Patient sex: F
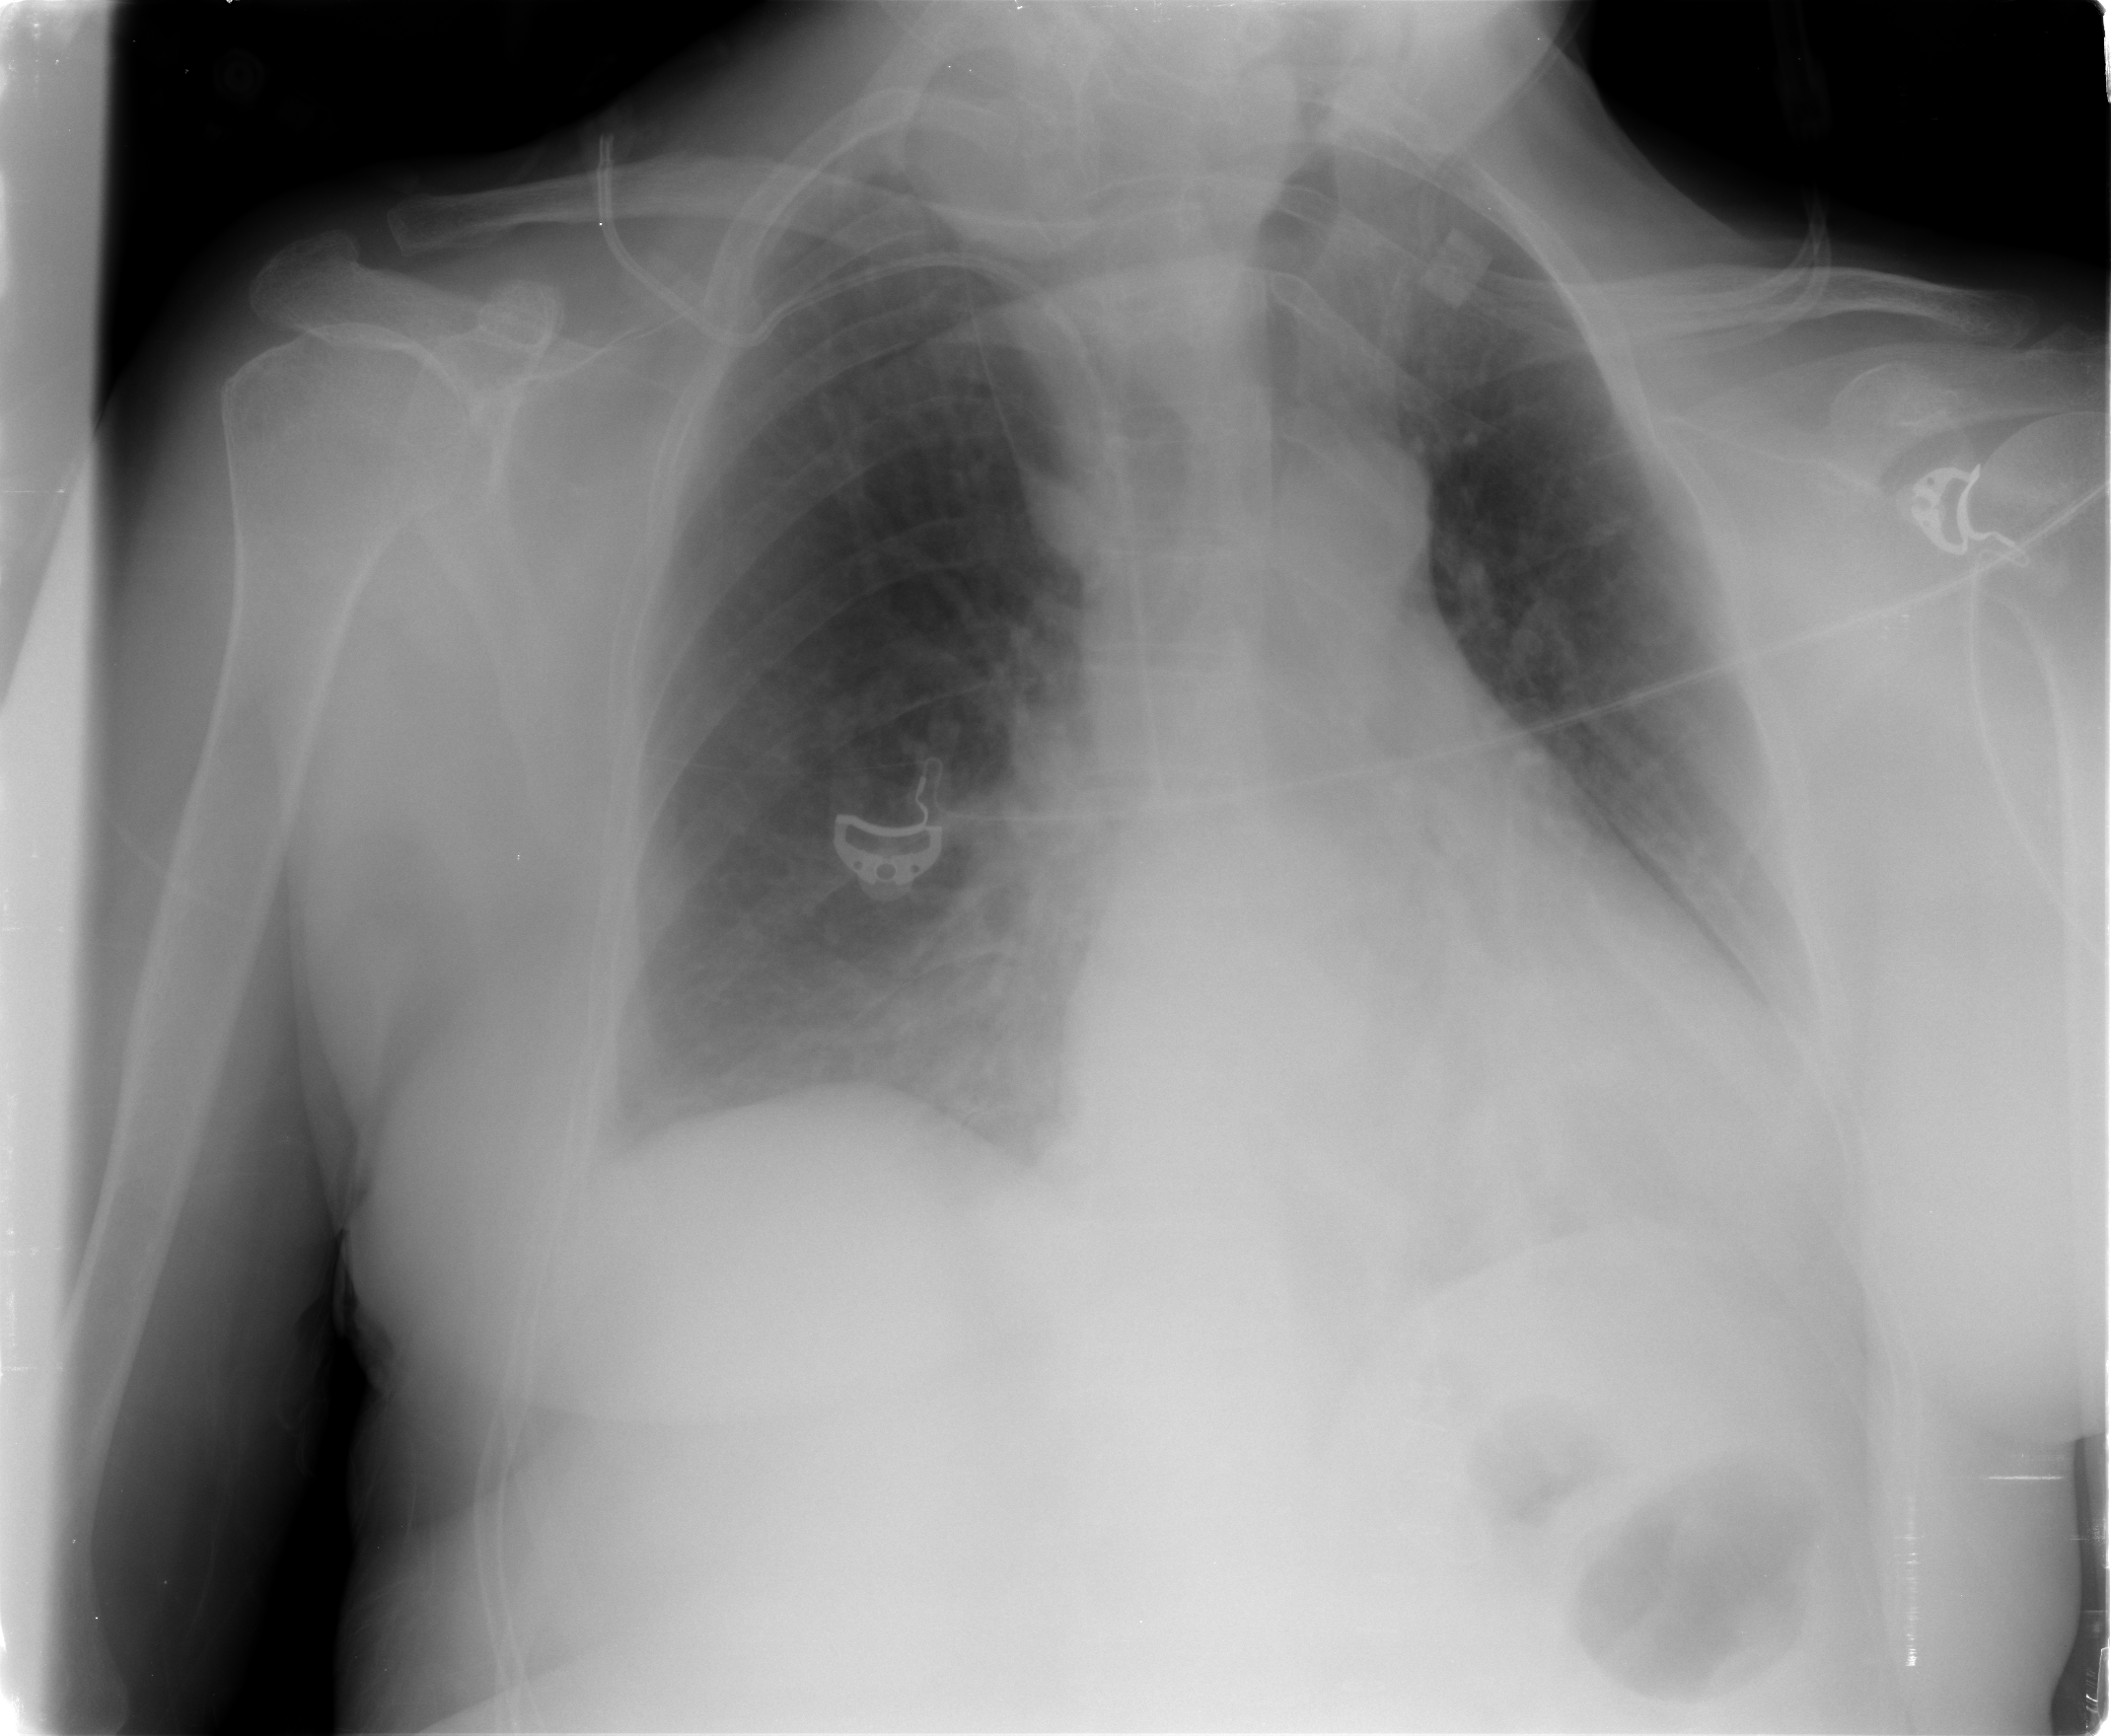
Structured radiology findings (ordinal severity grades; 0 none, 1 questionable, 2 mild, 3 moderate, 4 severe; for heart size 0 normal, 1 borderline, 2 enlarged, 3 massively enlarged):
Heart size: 2
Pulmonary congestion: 0
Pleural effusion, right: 0
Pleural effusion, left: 2
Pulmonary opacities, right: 0
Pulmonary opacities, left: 0
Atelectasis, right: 0
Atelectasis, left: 0